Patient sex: M
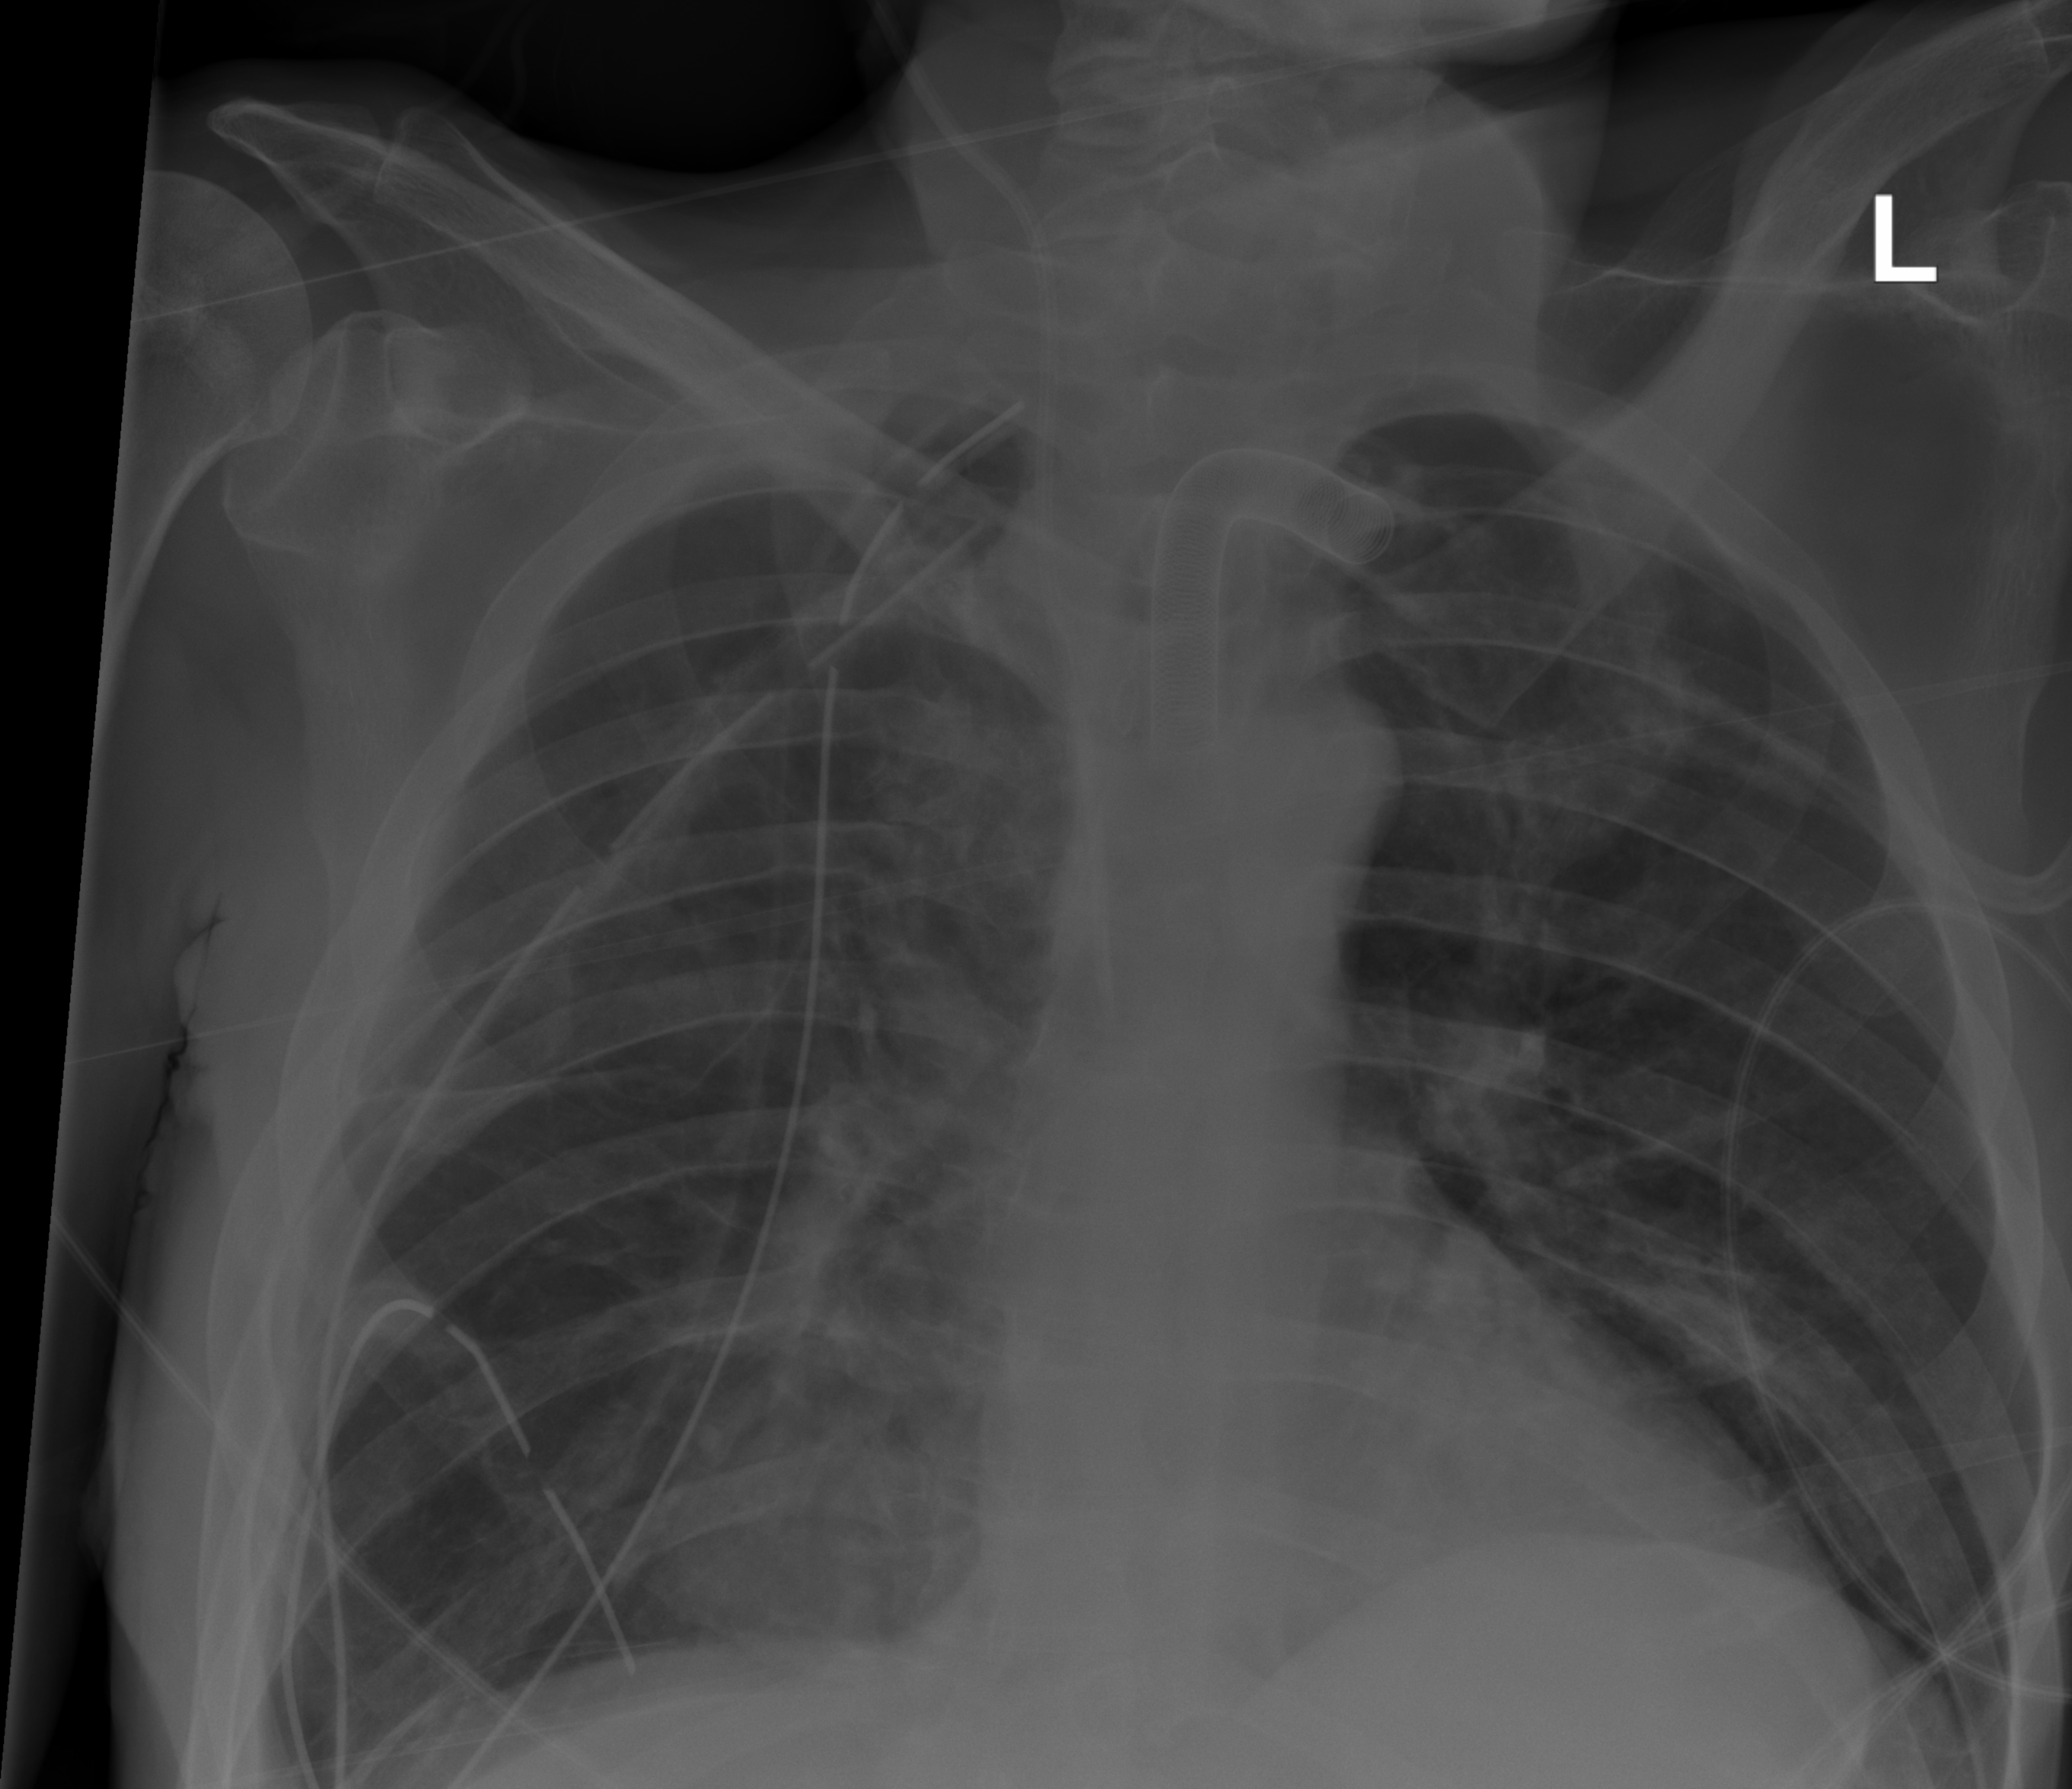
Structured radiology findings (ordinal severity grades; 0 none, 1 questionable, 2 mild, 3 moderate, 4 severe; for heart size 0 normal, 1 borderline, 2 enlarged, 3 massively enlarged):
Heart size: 0
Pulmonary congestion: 0
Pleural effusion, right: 0
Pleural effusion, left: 2
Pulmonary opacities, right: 0
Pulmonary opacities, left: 0
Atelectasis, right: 2
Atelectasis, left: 2